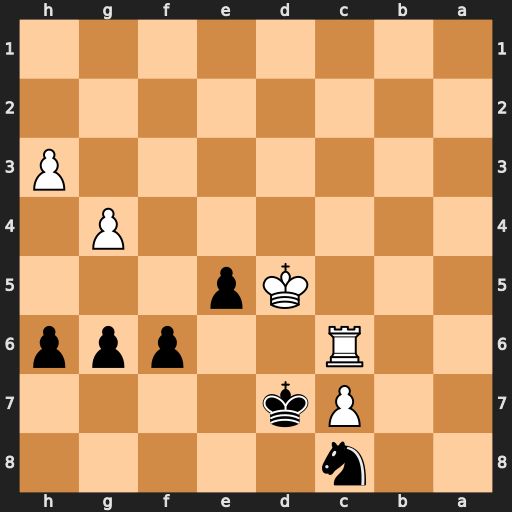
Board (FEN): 2n5/2Pk4/2R2ppp/3Kp3/6P1/7P/8/8
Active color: b
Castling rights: -
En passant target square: -
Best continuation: Ne7+ Kc5 Nxc6 c8=Q+ Kxc8